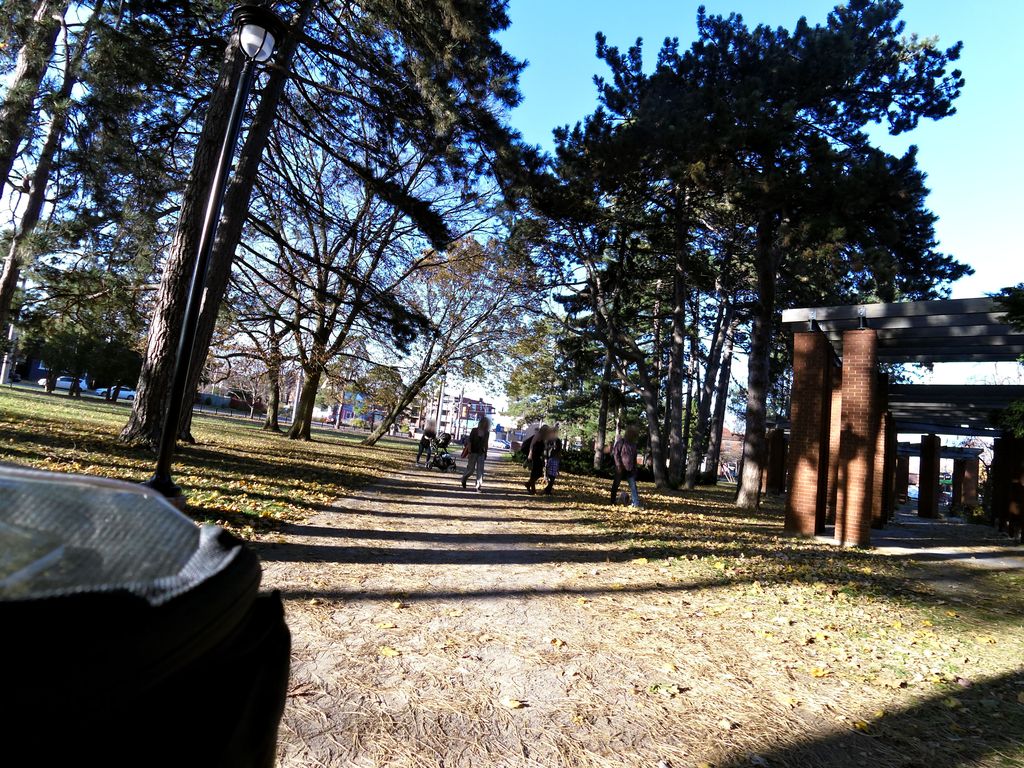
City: hamilton